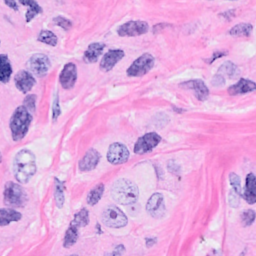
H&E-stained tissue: Breast